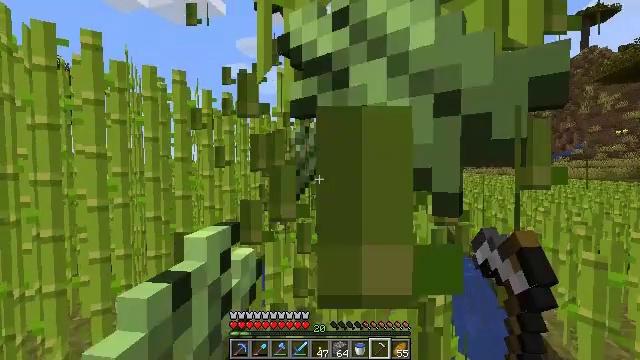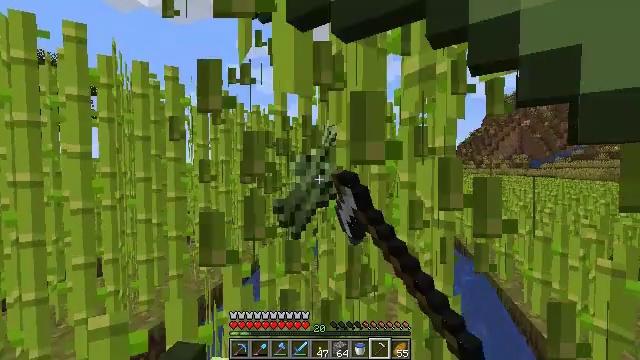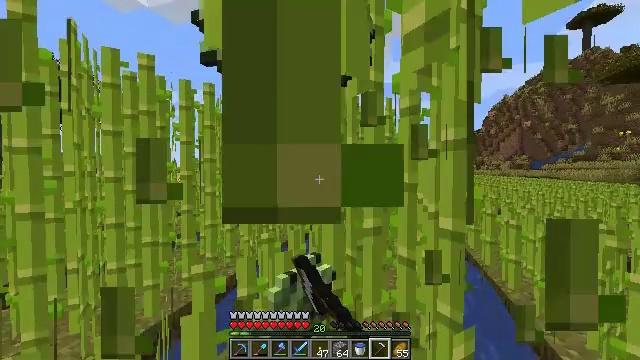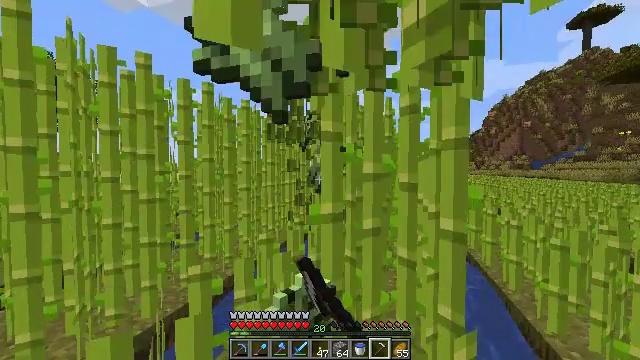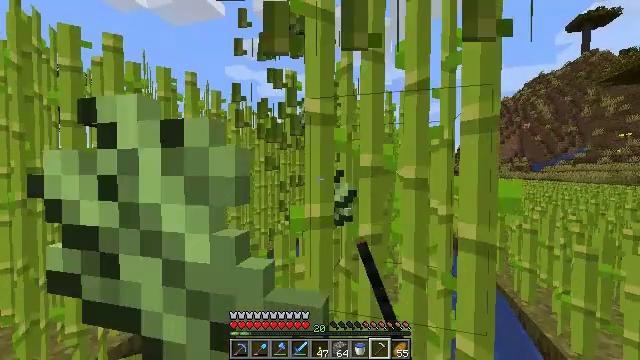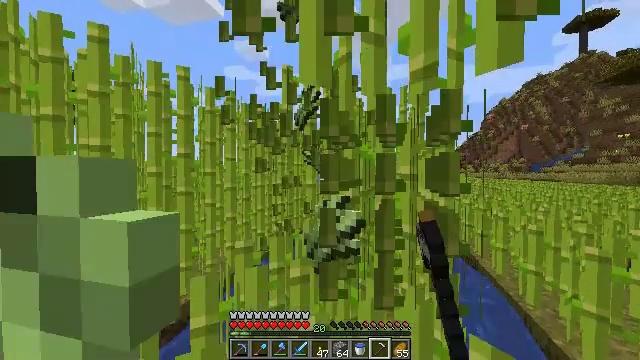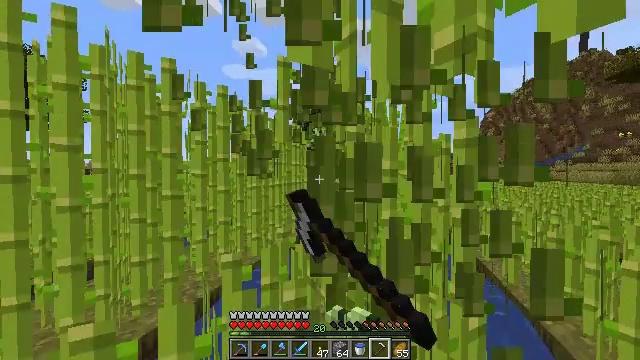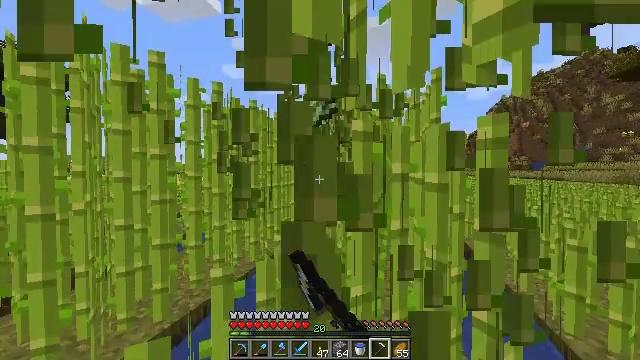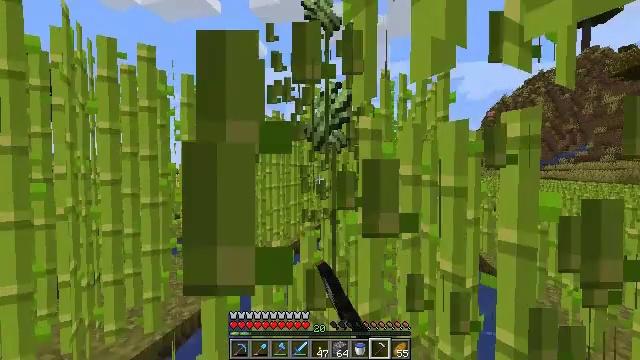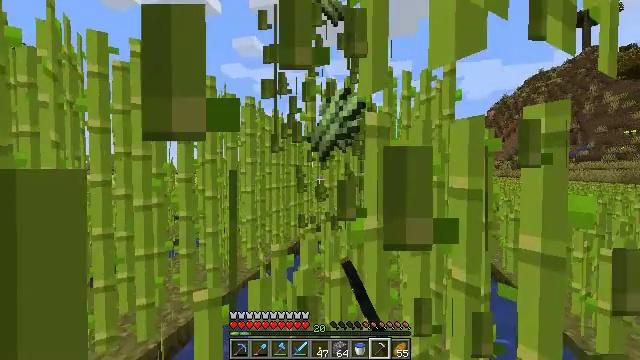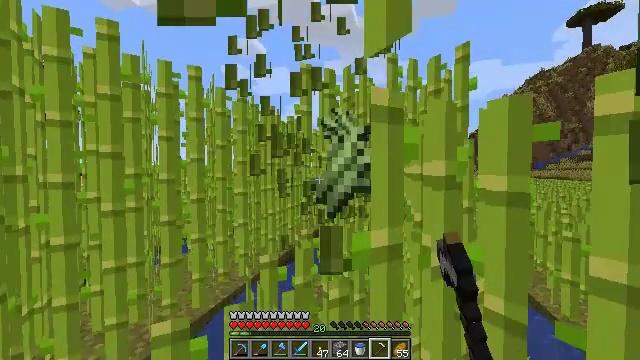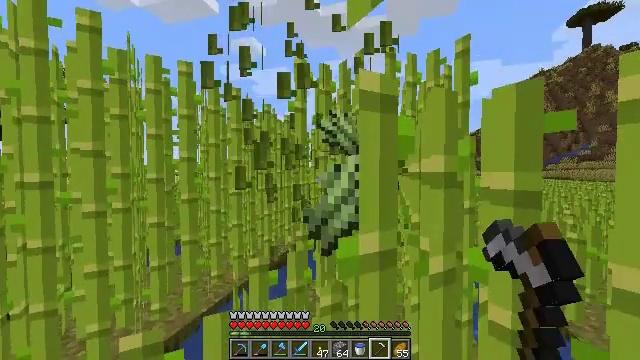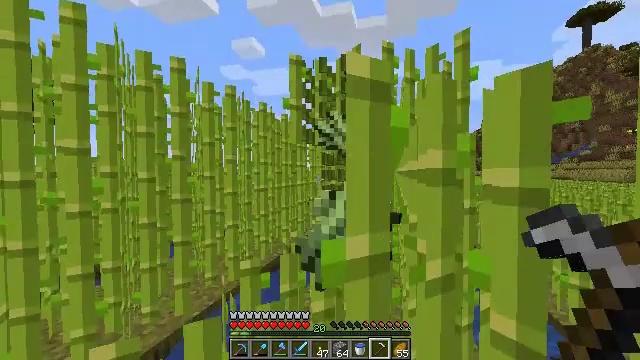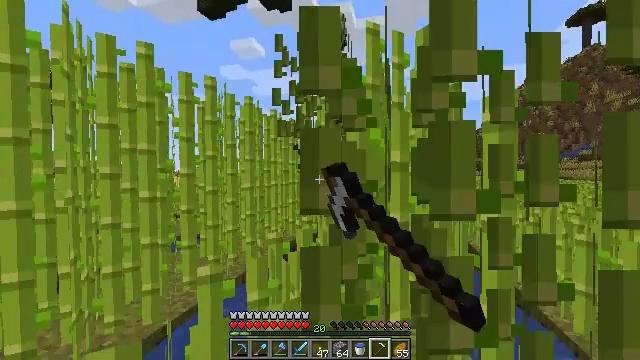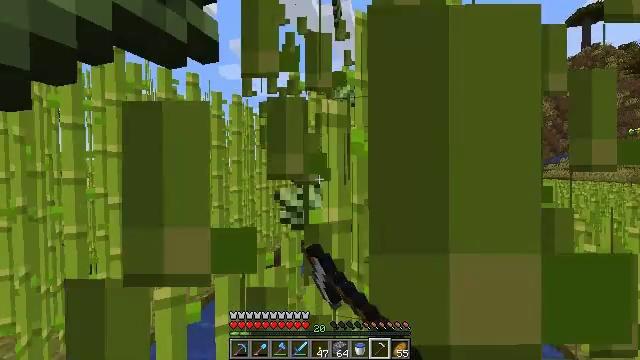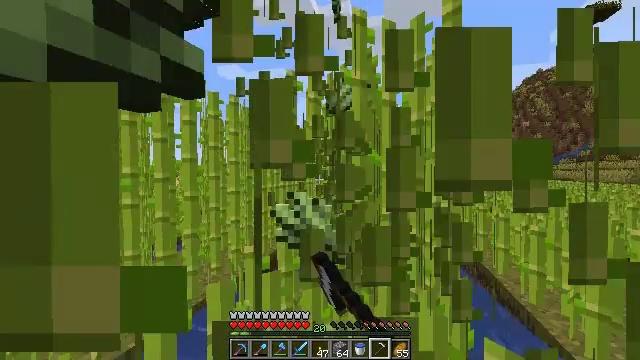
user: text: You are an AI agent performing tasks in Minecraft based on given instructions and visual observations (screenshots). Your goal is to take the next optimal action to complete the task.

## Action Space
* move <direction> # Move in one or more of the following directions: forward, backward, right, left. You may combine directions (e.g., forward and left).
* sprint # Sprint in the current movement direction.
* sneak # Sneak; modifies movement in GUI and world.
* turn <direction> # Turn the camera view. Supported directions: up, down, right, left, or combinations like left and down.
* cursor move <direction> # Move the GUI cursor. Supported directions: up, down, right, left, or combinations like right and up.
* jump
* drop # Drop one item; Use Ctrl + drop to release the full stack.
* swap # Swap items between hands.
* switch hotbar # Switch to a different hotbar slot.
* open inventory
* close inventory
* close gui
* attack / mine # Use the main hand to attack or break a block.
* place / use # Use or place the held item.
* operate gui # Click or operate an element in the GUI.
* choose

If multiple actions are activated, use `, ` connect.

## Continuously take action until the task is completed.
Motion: motion action
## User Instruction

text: Cut down the sugar cane stalks.
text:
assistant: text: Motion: move forward, attack / mine
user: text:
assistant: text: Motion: move forward and move right, attack / mine
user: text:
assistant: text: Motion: move forward, attack / mine
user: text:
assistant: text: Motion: move forward, attack / mine
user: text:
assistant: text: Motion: move forward, attack / mine
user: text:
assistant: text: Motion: move forward, attack / mine
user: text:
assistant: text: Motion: move forward, attack / mine
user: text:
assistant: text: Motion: move forward, attack / mine
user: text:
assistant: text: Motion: move forward, attack / mine
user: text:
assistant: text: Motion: move forward and move right, attack / mine
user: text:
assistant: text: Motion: move forward and move right, attack / mine
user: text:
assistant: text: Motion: move forward and move right, attack / mine
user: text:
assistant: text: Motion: move forward and move right, attack / mine
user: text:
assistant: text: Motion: move forward, attack / mine
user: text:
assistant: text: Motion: move forward, attack / mine
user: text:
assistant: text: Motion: move forward, attack / mine
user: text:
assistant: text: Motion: move forward, attack / mine
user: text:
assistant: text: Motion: move forward and move right, attack / mine
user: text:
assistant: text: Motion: move forward and move right, attack / mine
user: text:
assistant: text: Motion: move forward and move right, attack / mine
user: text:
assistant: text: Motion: move forward, attack / mine
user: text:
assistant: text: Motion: move forward, attack / mine
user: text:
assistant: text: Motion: move forward, attack / mine
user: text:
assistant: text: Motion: move forward, attack / mine
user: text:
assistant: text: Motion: move forward, attack / mine
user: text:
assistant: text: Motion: move forward, attack / mine
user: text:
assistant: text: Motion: move forward and move right, attack / mine
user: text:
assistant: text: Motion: move forward and move right, attack / mine
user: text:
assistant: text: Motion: move forward and move right, attack / mine
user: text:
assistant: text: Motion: move forward and move right, attack / mine